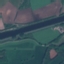
Land use / land cover class: River